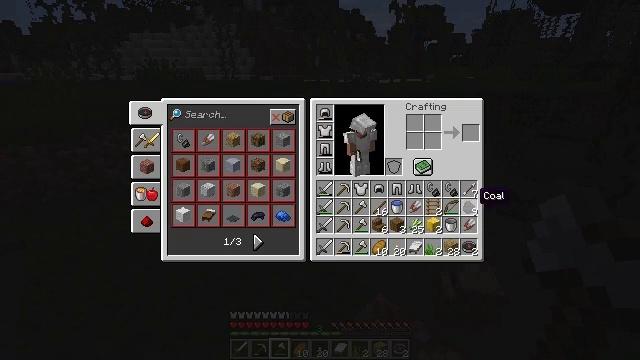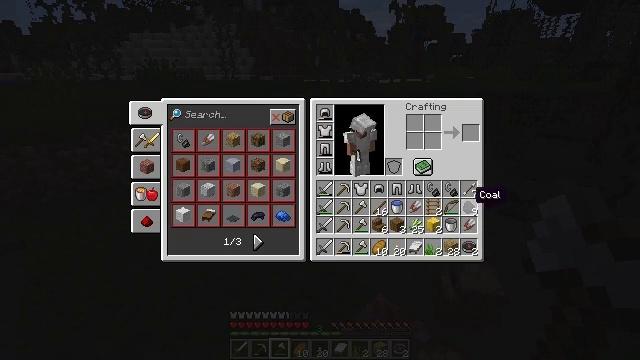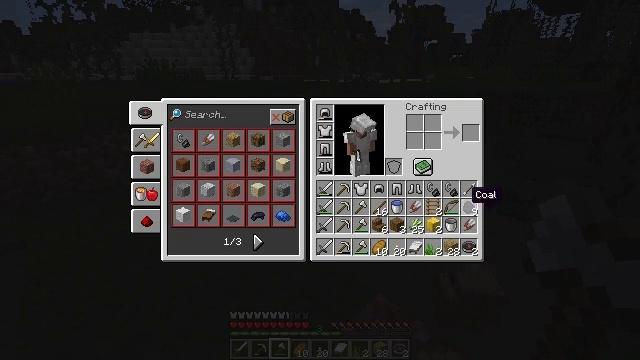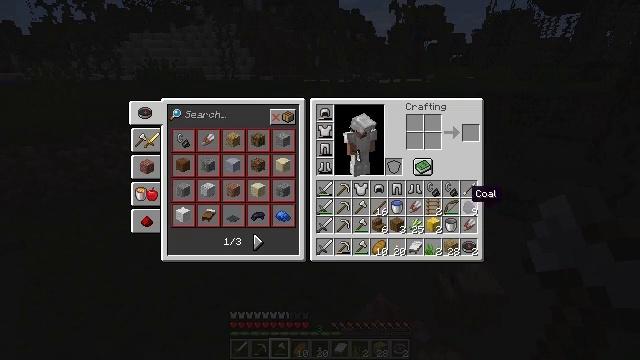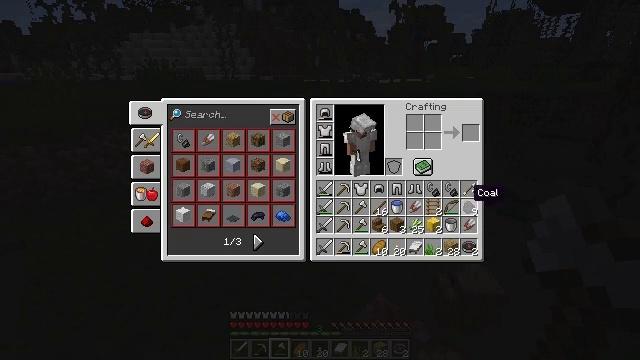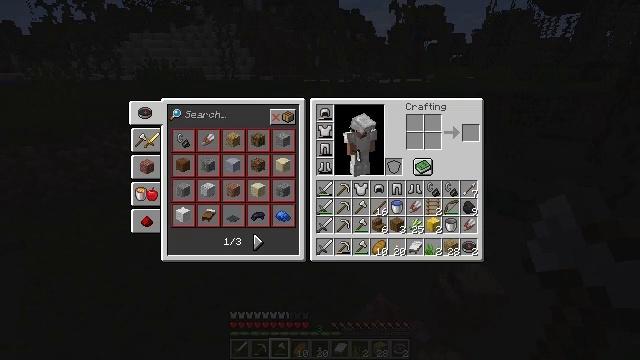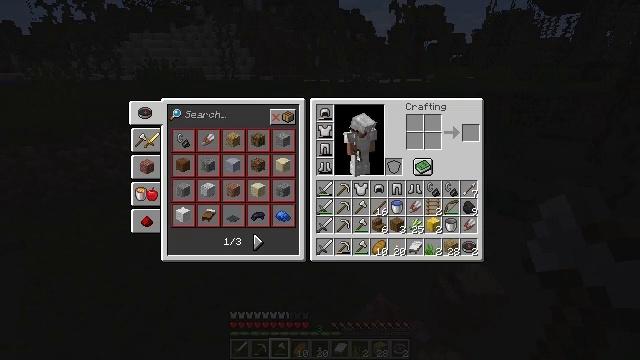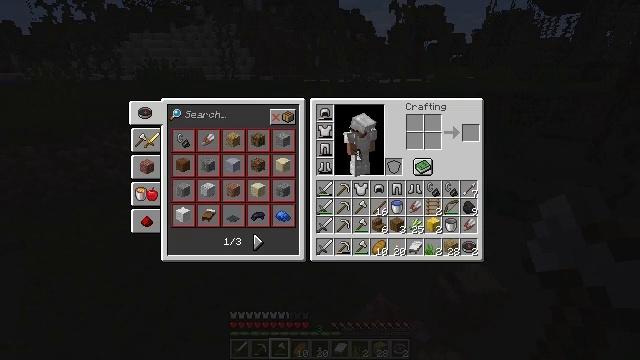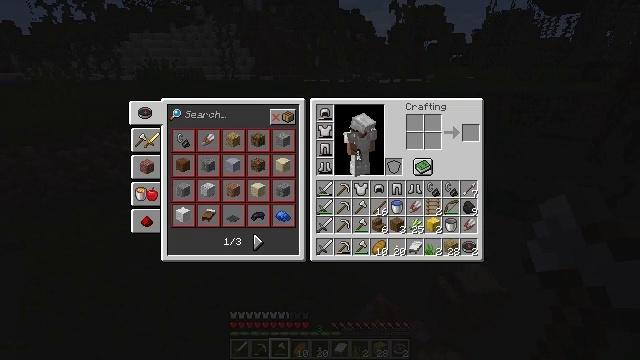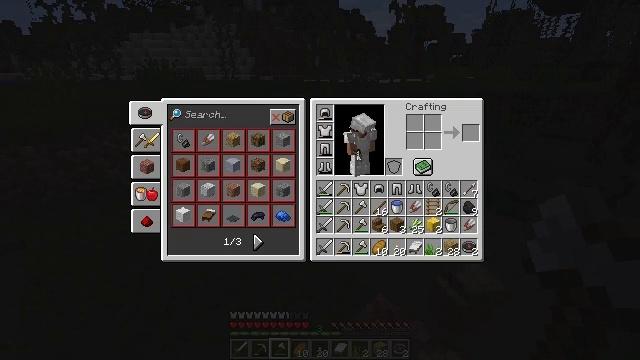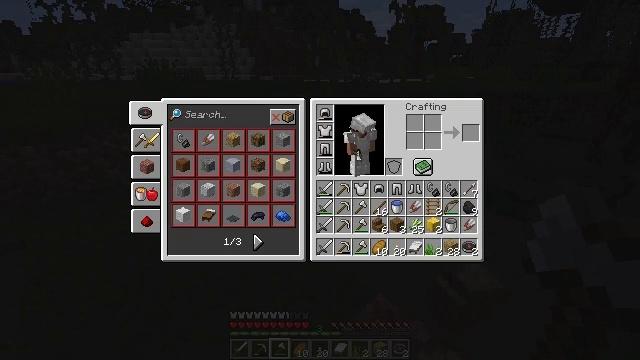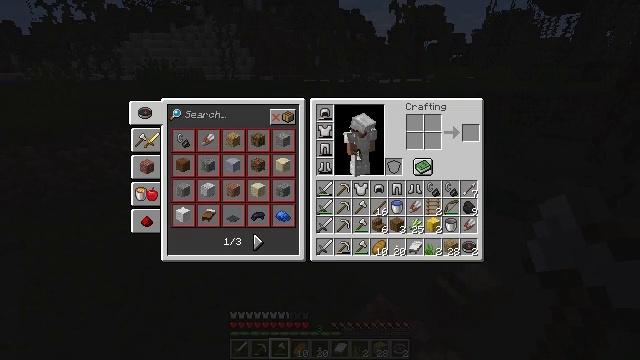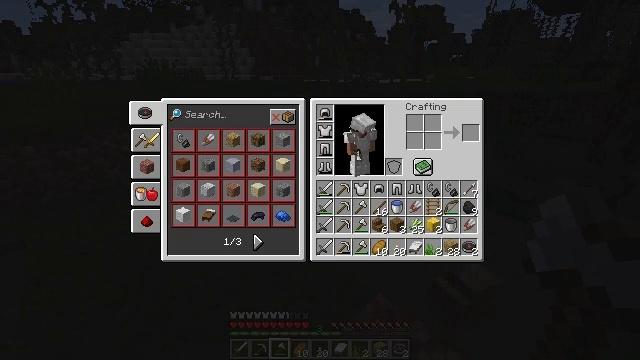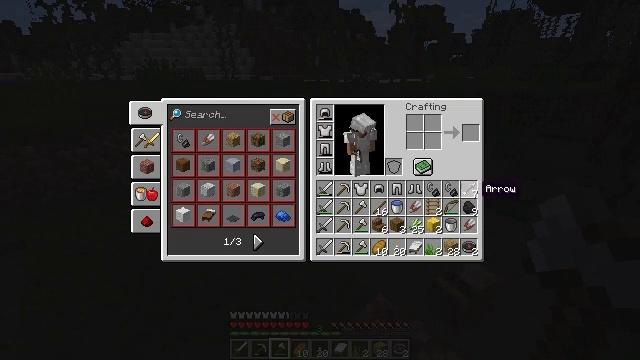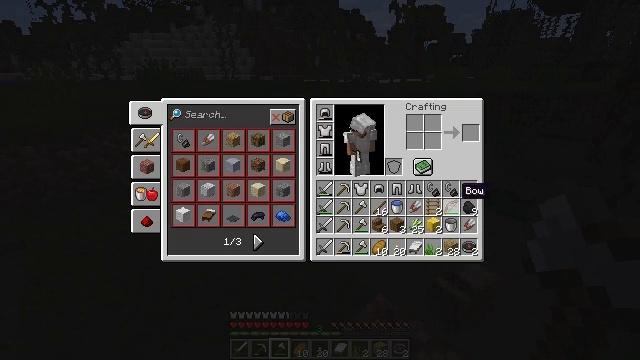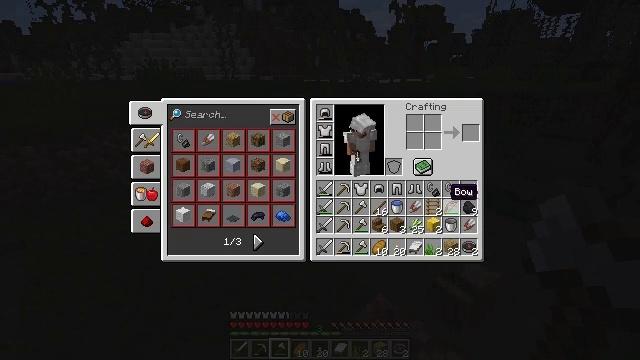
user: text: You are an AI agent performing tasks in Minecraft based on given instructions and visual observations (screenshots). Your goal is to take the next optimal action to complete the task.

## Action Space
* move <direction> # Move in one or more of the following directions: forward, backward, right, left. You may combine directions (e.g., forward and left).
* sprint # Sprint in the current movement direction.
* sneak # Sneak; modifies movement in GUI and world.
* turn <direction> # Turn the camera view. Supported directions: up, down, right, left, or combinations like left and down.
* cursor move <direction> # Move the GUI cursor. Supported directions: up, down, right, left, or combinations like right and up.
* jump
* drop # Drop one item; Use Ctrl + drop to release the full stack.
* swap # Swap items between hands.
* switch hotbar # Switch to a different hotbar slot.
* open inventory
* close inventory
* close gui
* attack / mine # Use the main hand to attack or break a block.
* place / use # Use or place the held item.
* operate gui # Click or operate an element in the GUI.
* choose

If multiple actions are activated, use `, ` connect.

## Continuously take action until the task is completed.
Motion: motion action
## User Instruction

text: Drop a ladder.
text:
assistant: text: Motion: no_op
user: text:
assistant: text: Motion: no_op
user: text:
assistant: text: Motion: no_op
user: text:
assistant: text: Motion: no_op
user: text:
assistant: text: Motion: turn right
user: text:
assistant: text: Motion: turn right
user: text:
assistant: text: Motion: no_op
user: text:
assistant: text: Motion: no_op
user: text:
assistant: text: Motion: no_op
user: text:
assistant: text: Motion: no_op
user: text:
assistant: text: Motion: no_op
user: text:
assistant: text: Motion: turn left
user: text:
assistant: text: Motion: turn left
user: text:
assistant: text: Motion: turn left
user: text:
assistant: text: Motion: turn left
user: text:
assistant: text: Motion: no_op
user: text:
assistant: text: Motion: no_op
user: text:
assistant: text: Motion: no_op
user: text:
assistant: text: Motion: no_op
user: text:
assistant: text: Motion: no_op
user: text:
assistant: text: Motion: no_op
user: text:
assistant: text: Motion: no_op
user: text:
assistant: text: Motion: no_op
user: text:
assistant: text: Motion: no_op
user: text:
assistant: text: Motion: no_op
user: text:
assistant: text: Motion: no_op
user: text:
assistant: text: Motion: no_op
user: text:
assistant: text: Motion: no_op
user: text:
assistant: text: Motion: no_op
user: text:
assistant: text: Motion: no_op